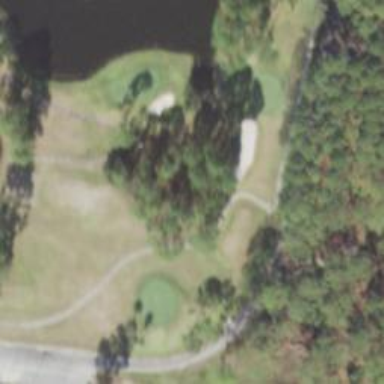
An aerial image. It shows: Path for both roads and golfers.